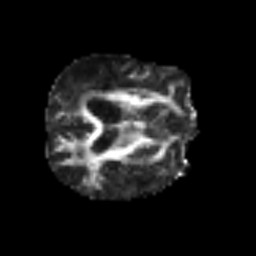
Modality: FA
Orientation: axial
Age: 75
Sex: male
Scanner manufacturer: siemens
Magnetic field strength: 3 T
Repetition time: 3.2 s
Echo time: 0.081 s